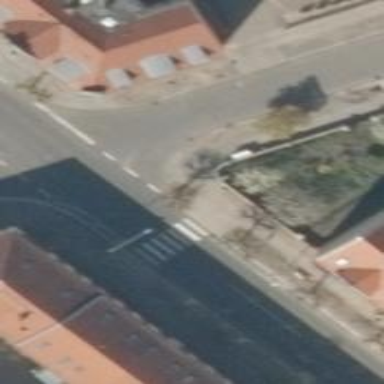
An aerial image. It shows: Zebra crossing on the road.